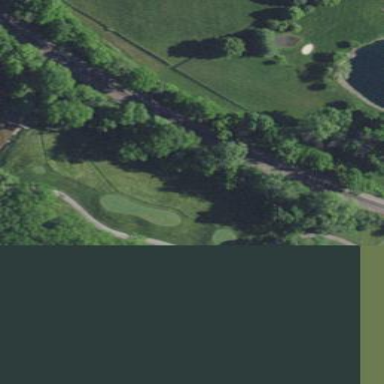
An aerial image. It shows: Area with grass used as rough in golf course.